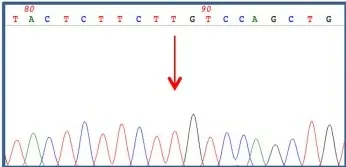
100-200 ng of genomic DNA was extracted from FFPE thyroid tissues . And to NRAS exon 3 amplification (B,D) by PCR using 1.5 U Platinum Taq DNA polymerase (Thermo Fisher Scientific, Milan, Italy), 1x buffer, 2 mM MgCl2, 200 nM dNTPs, and 30 pmoles of Forward (5'gattcttacagaaaacaagtgg) and Reverse (5' taatgctcctagtacctagtgag) primers in a final volume of 50 mul. The amplified PCR products were then treated with ExoSap (GeHealthcare, Waukesha, USA) as recommended and both strands sequenced by dye terminator cycle sequencing (BigDye Terminator v3.1, Thermo Fisher). Nucleotide sequence detection was performed on an ABI Prism 3,500 Genetic Analyzer (Thermo Fisher) according to standard protocols. The sequence data were obtained by Mac Vector software analysis (MacVector Inc. , North Carolina, USA).
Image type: chart (chart)